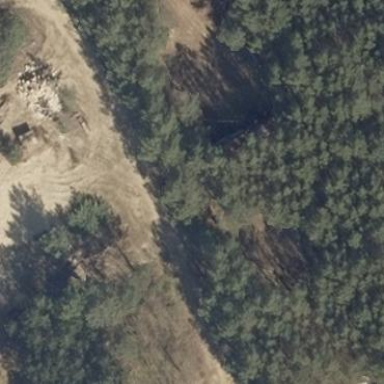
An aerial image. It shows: Bunker.